Question: Chrome has mobile phone simulator in developer's tools.
But when I activate it and the viewport shrinks media queries don't detect it and the CSS rules specific to smartphones don't get applied. Is there any way I can make them detect the shrinking?
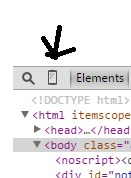
Answer: After you select the desired size & sensors, did you tried to refresh the page?